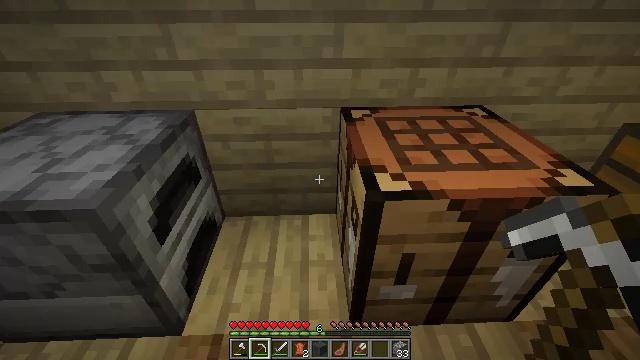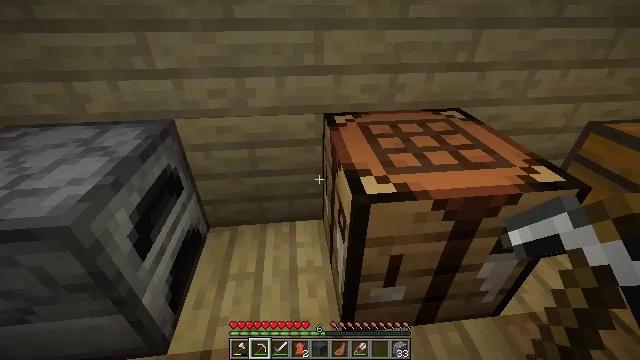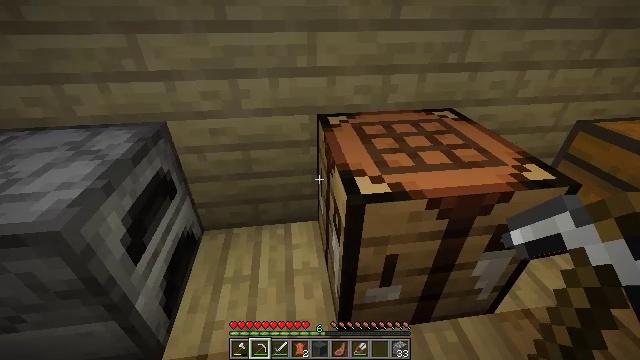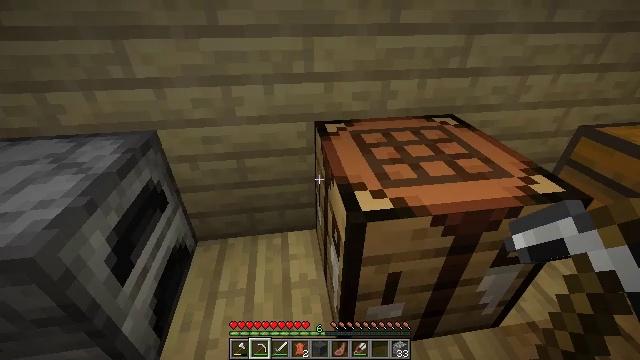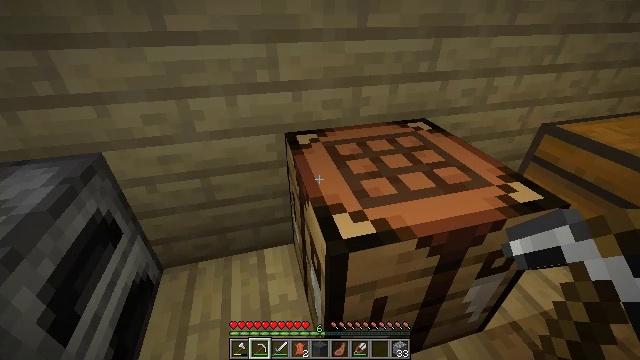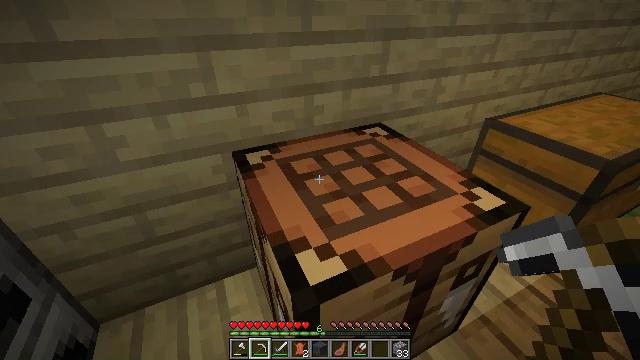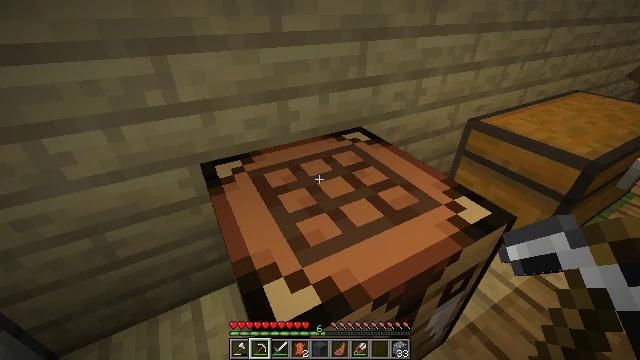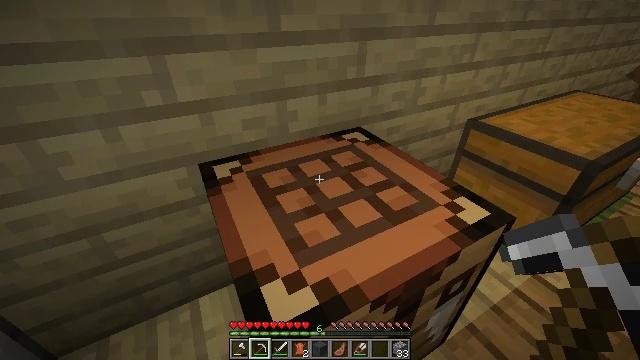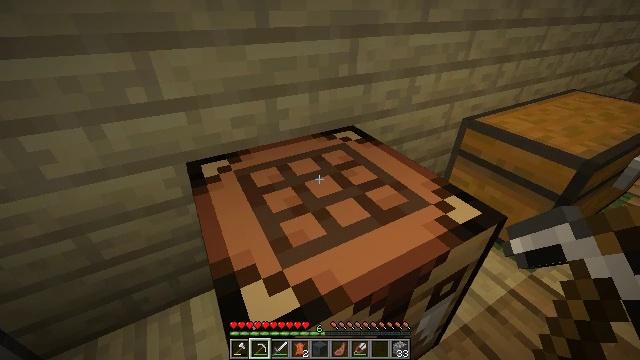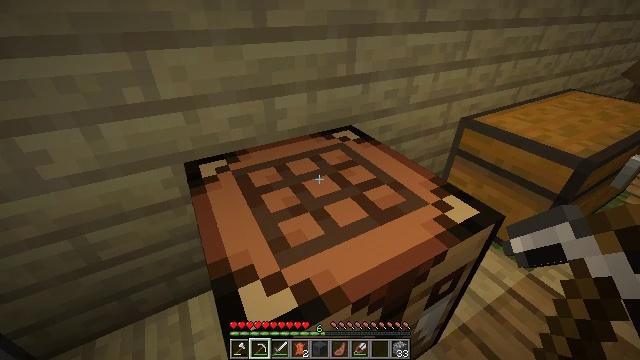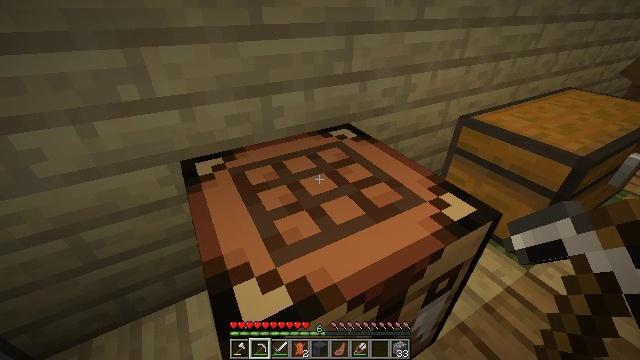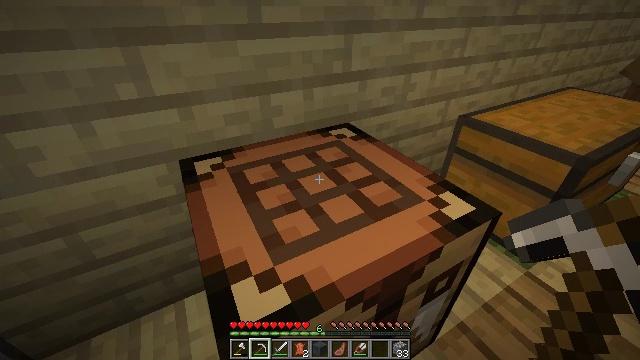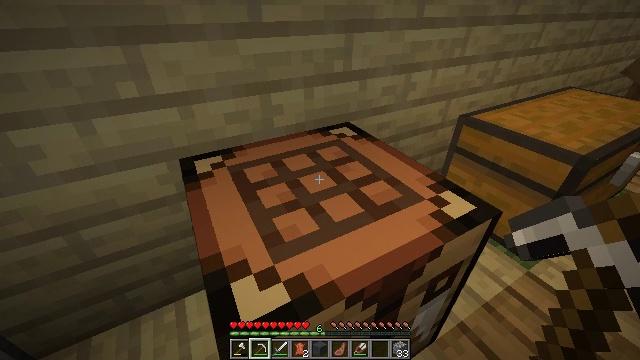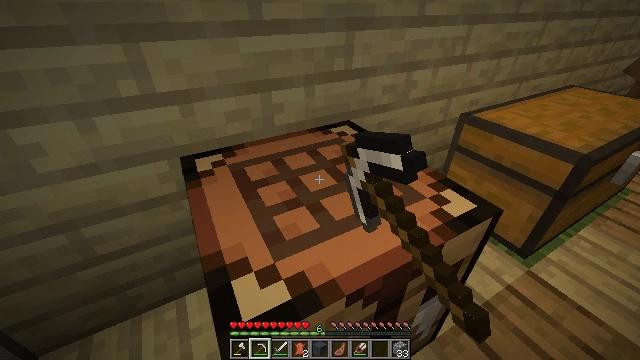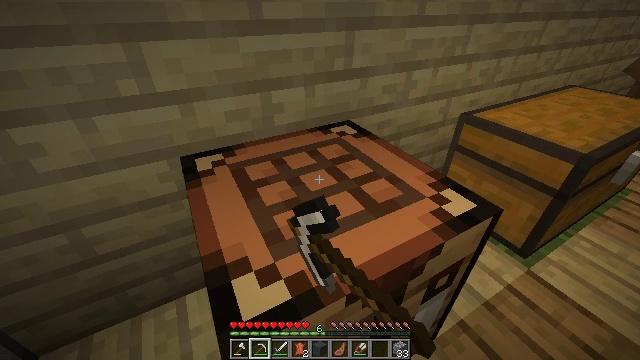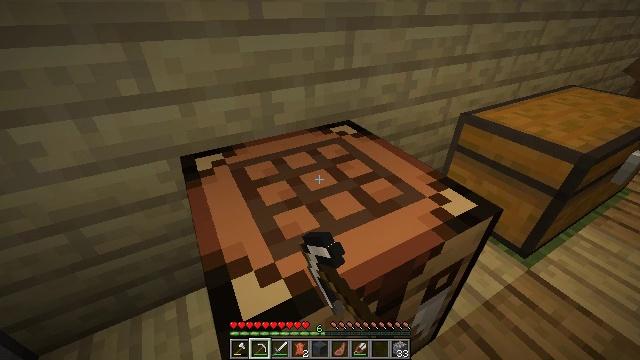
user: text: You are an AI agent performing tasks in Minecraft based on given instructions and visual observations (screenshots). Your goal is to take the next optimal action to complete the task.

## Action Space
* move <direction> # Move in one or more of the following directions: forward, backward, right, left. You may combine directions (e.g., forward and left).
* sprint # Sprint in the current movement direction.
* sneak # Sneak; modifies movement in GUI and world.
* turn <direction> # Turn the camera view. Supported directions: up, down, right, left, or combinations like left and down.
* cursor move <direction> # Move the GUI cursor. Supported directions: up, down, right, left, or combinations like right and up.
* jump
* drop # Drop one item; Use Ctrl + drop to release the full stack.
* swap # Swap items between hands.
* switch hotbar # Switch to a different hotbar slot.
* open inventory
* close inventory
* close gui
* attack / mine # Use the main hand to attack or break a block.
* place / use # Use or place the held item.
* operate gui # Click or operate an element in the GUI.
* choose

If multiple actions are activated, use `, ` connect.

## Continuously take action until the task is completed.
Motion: motion action
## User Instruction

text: Make sugar using sugarcane.
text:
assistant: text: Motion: turn right and up
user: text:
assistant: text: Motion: turn right
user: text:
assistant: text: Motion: move forward
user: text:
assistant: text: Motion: move forward, turn right
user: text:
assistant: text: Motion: move forward, turn right
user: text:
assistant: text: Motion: move forward, turn right
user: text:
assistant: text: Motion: no_op
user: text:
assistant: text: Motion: no_op
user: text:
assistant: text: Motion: no_op
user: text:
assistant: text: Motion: no_op
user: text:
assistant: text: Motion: no_op
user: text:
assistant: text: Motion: use / place
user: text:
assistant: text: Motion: use / place
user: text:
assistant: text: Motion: use / place
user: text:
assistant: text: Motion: no_op
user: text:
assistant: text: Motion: no_op
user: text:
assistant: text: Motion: open gui
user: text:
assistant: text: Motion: no_op
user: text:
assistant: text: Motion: no_op
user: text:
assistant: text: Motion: no_op
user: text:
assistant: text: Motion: no_op
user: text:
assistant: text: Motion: no_op
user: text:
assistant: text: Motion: cursor move right
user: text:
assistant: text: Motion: cursor move right
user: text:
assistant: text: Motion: cursor move up
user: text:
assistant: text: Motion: no_op
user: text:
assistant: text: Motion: no_op
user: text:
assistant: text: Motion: no_op
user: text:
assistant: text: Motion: no_op
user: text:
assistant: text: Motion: cursor move right